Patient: sex M, age 74
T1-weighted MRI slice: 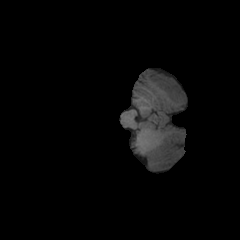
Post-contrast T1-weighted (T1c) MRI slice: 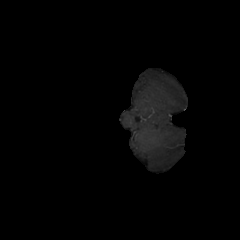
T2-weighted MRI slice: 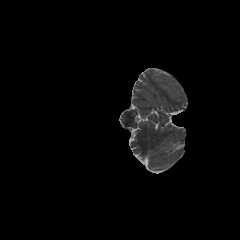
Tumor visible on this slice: no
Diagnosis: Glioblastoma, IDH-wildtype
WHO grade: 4